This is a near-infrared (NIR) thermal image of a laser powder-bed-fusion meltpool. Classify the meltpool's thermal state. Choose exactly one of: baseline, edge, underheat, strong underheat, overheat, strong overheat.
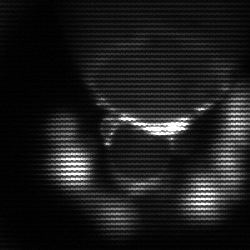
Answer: edge